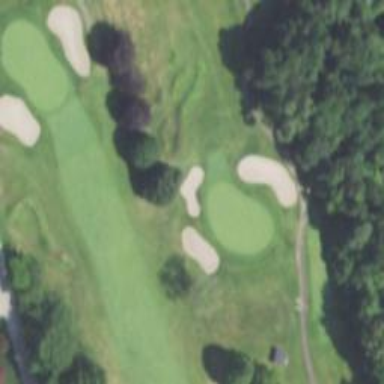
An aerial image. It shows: Golf hole.